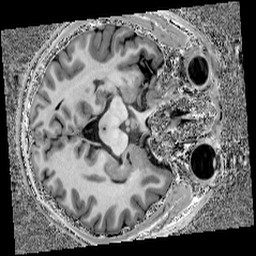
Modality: T1w
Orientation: axial
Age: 28
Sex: male
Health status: healthy
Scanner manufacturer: siemens
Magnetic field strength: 7 T
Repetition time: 4.3 s
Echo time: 0.00227 s